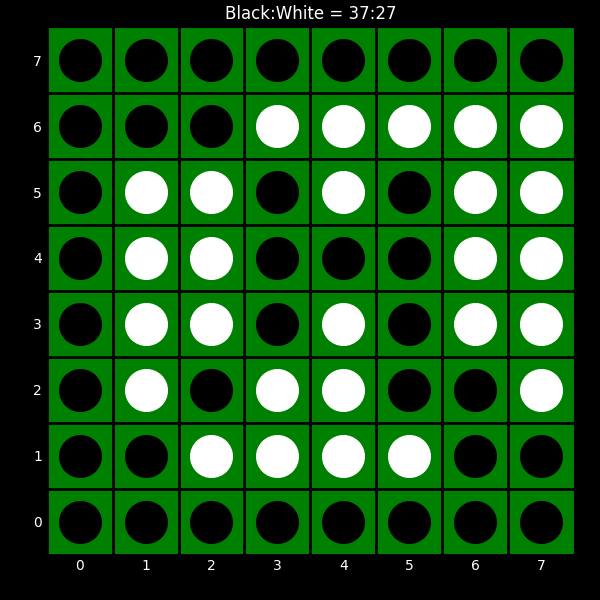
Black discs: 37
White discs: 27